Question: Every time I press a button, there is a random chance that a alertify alert window popups. The alertify alert popup is something I use instead of javascript Alert, just to get a nicer design.
<URL>
And here is a screenshot of the current situation:

I want to assign a event to the OK button. When I use the "inspect element" function in google chrome, I see that this green OK button has an id called "alertify-ok", so I want to assign an event when this button is pressed.
I've tried to add this part to my HTML document in the script part:
'''
$( "#alertify-ok" ).on( "click",function() {alert("finally");});
'''
But nothing happens. The reason why I need this to work, is that the youtube popupmodal should come up right after I've pressed the OK button. I belive the error comes because the alertify window with HTML is from an external library, so how can i do this?
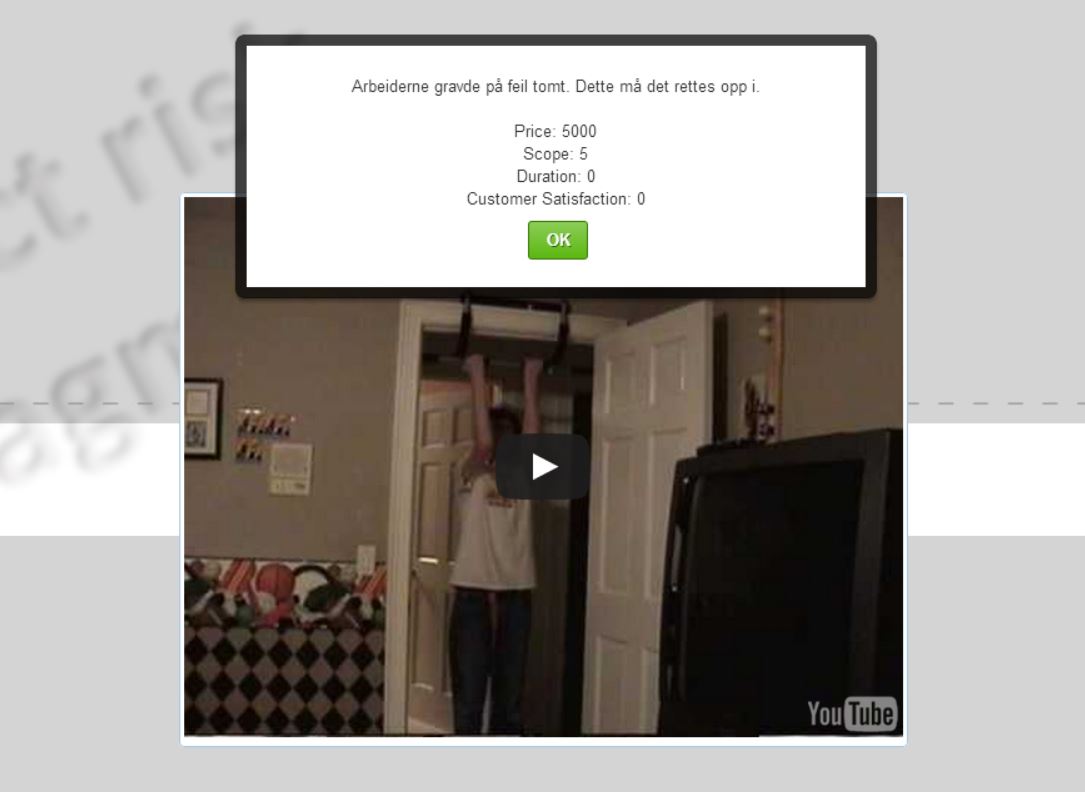
Answer: Alerts and the others take callback functions on creation, <URL>. You don't need to attach another event listener, just give it the function you want it to execute. example below:
'''
alertify.alert("alerttext", function(e) {
functionIWantToCall();
});
'''